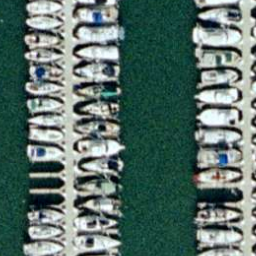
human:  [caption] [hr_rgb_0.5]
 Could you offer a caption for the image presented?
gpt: Many boats docked in lines at the harbor and just a few positions are free .

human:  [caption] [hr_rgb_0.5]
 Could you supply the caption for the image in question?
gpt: Lots of boats docked in lines at the harbor .

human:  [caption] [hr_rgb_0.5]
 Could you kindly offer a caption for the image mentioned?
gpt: Many boats docked in lines at the harbor and the water is deep blue .

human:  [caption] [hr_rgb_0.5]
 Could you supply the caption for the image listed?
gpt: Lots of boats docked in lines at the harbor the boats are closed to each other .

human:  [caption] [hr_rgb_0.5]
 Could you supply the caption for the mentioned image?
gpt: Lots of boats docked in lines at the harbor and the boats are closed to each other .